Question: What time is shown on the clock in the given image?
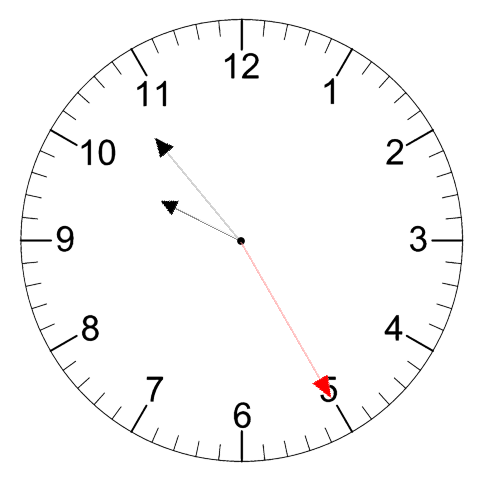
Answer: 09:53:25